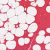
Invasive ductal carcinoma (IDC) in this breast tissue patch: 0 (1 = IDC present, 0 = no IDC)